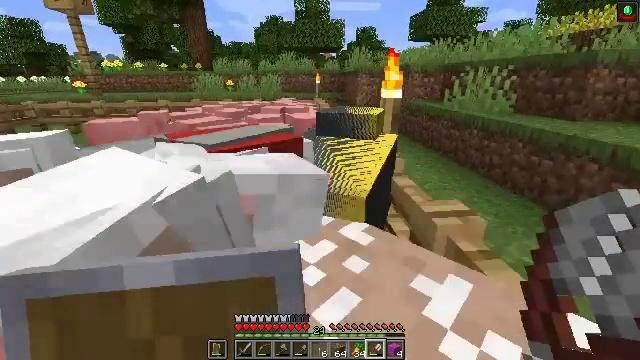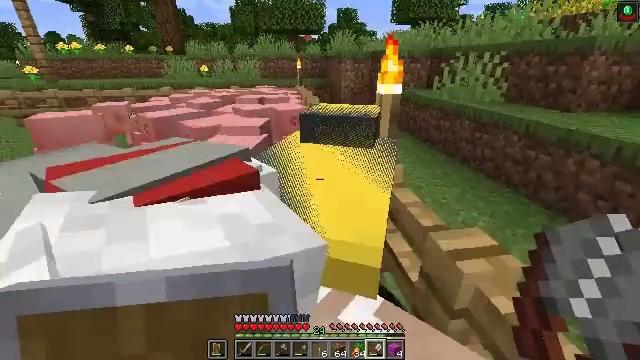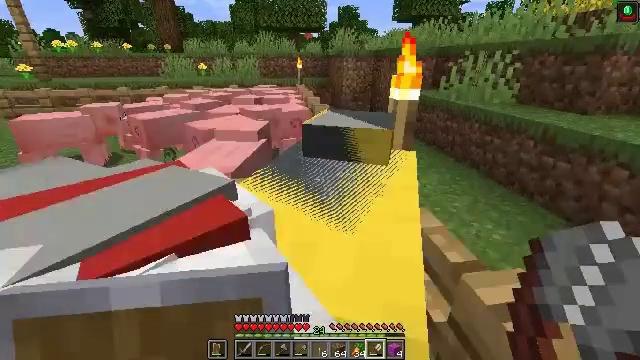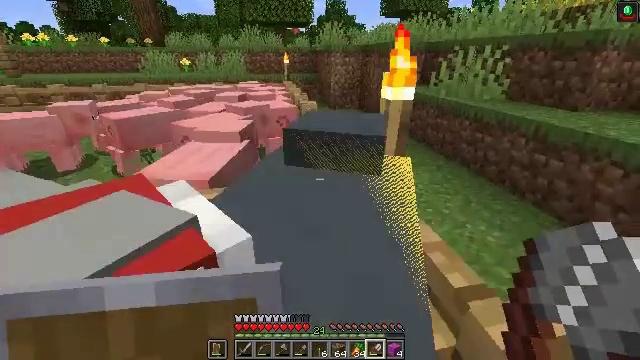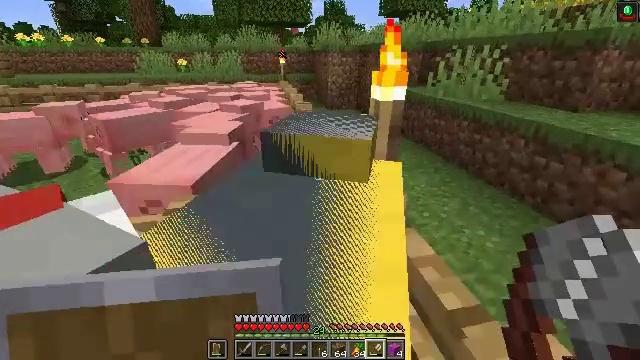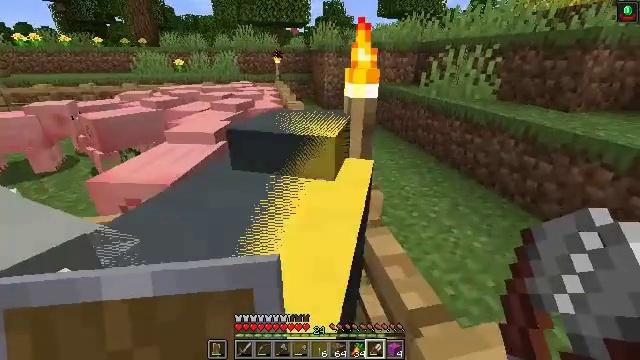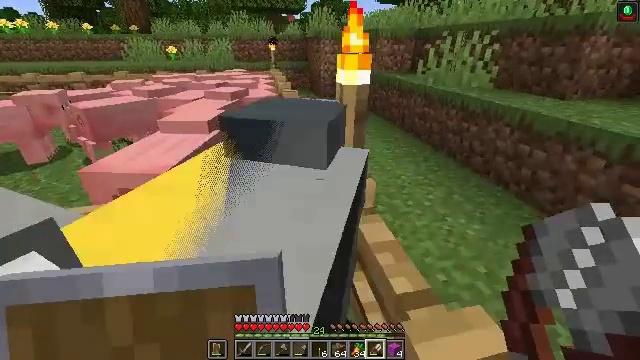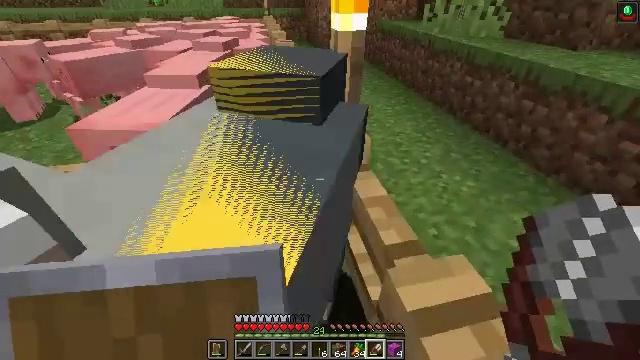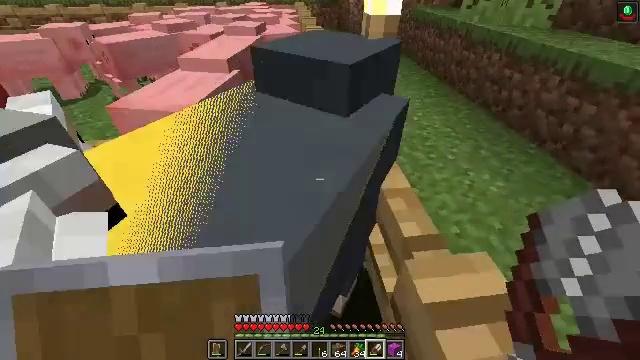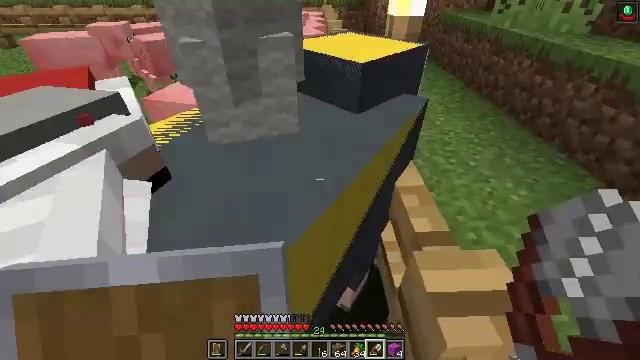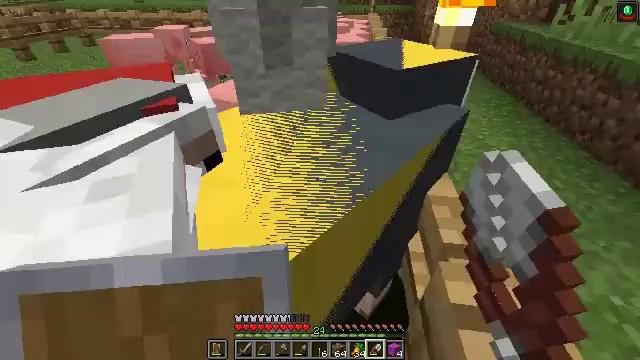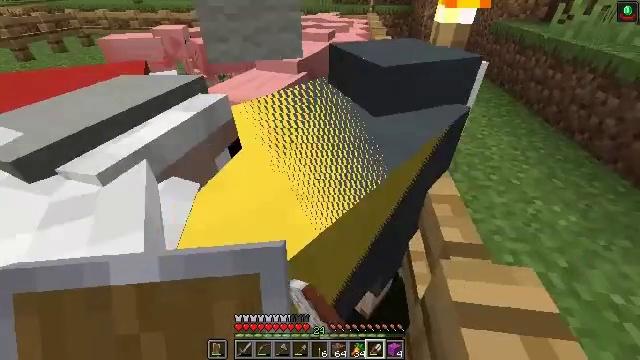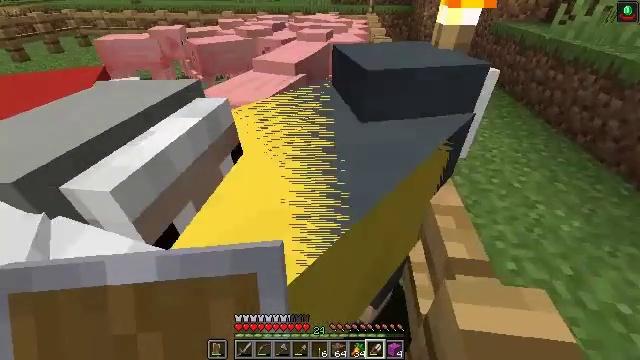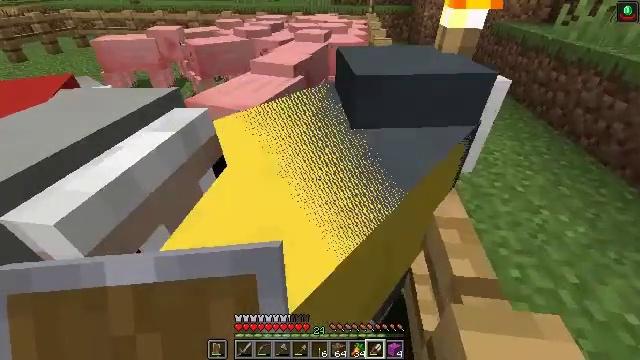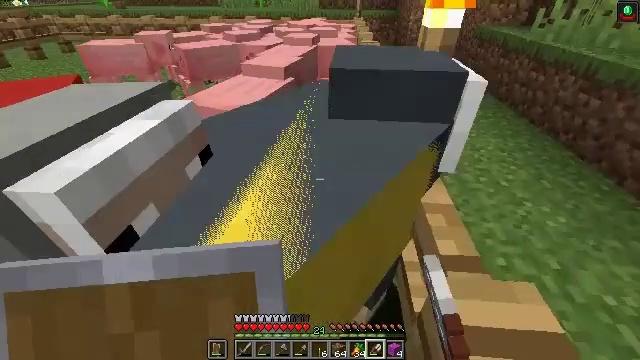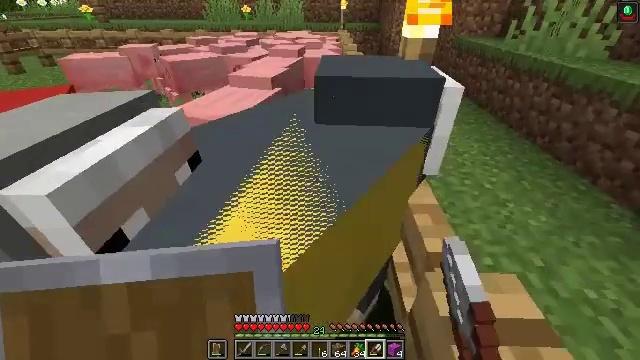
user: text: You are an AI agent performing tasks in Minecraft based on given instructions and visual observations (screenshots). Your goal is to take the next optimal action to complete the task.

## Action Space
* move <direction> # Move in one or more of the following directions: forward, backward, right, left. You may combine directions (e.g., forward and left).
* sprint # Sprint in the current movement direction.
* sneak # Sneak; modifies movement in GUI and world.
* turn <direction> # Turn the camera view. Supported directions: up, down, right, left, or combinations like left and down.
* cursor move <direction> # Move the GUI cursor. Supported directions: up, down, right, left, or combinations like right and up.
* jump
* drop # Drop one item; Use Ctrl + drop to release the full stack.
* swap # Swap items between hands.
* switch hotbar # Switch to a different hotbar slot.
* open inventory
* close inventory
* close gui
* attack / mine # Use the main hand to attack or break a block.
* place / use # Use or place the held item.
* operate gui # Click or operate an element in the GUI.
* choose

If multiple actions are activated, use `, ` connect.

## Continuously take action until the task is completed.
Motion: motion action
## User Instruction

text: Drop rotten flesh.
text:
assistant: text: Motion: move forward, turn right and down, use / place
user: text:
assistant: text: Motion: move forward, use / place
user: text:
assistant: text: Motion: move forward and move right, turn right, use / place
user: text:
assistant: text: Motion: move forward and move right, use / place
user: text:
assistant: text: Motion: move forward and move right, use / place
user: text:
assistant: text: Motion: move forward, turn down, use / place
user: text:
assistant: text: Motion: move forward, turn down, use / place
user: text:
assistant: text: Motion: turn left and down, use / place
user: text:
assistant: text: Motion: turn left, use / place
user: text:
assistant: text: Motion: turn left and up, use / place
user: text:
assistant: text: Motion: use / place
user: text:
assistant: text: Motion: use / place
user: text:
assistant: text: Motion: use / place
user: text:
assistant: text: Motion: turn right, use / place
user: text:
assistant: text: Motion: turn right and up, use / place
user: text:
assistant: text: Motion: use / place
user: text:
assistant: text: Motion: use / place
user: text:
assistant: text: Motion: turn right and down, use / place
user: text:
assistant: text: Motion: use / place
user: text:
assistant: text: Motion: use / place
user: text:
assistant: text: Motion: use / place
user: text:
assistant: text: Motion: no_op
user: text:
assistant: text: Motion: use / place
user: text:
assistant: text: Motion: use / place
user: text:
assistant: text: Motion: use / place
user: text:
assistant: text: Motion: turn left and up, use / place
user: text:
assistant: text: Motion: turn left and up, use / place
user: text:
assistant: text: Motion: turn left and up, use / place
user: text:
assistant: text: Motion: turn left and up, use / place
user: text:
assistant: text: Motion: turn left and up, use / place